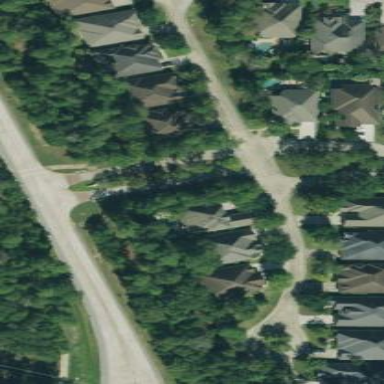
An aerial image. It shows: Residential neighbourhood.